Question: Had just registered my subscription key on the VS Pro Demo Version. After successful registration, I restarted the computer. Now, When I try to restart Visual Studio, it gives a following error message.

I have tried to run as administrator. The admin and password works for cmd.exe but not for the visualstudio.
Any help is appreciated. Thanks
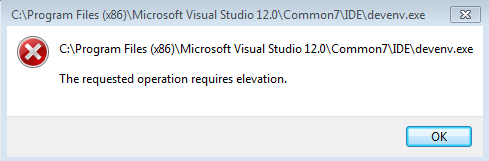
Answer: I still do not know of the problem. Still, this is how I was able to start Visual Studio Pro.
Right clicked on the VS logo Troubleshoot compatibility Start the program
click 'Next' to save the setting.
PS: